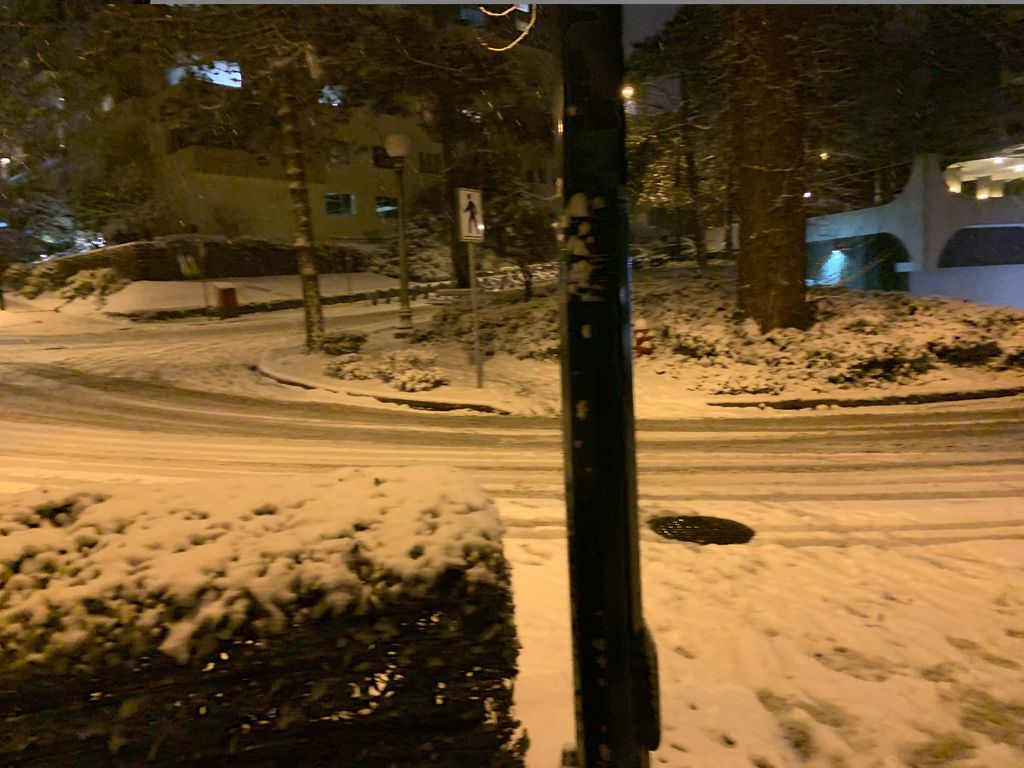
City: vancouver